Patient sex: M
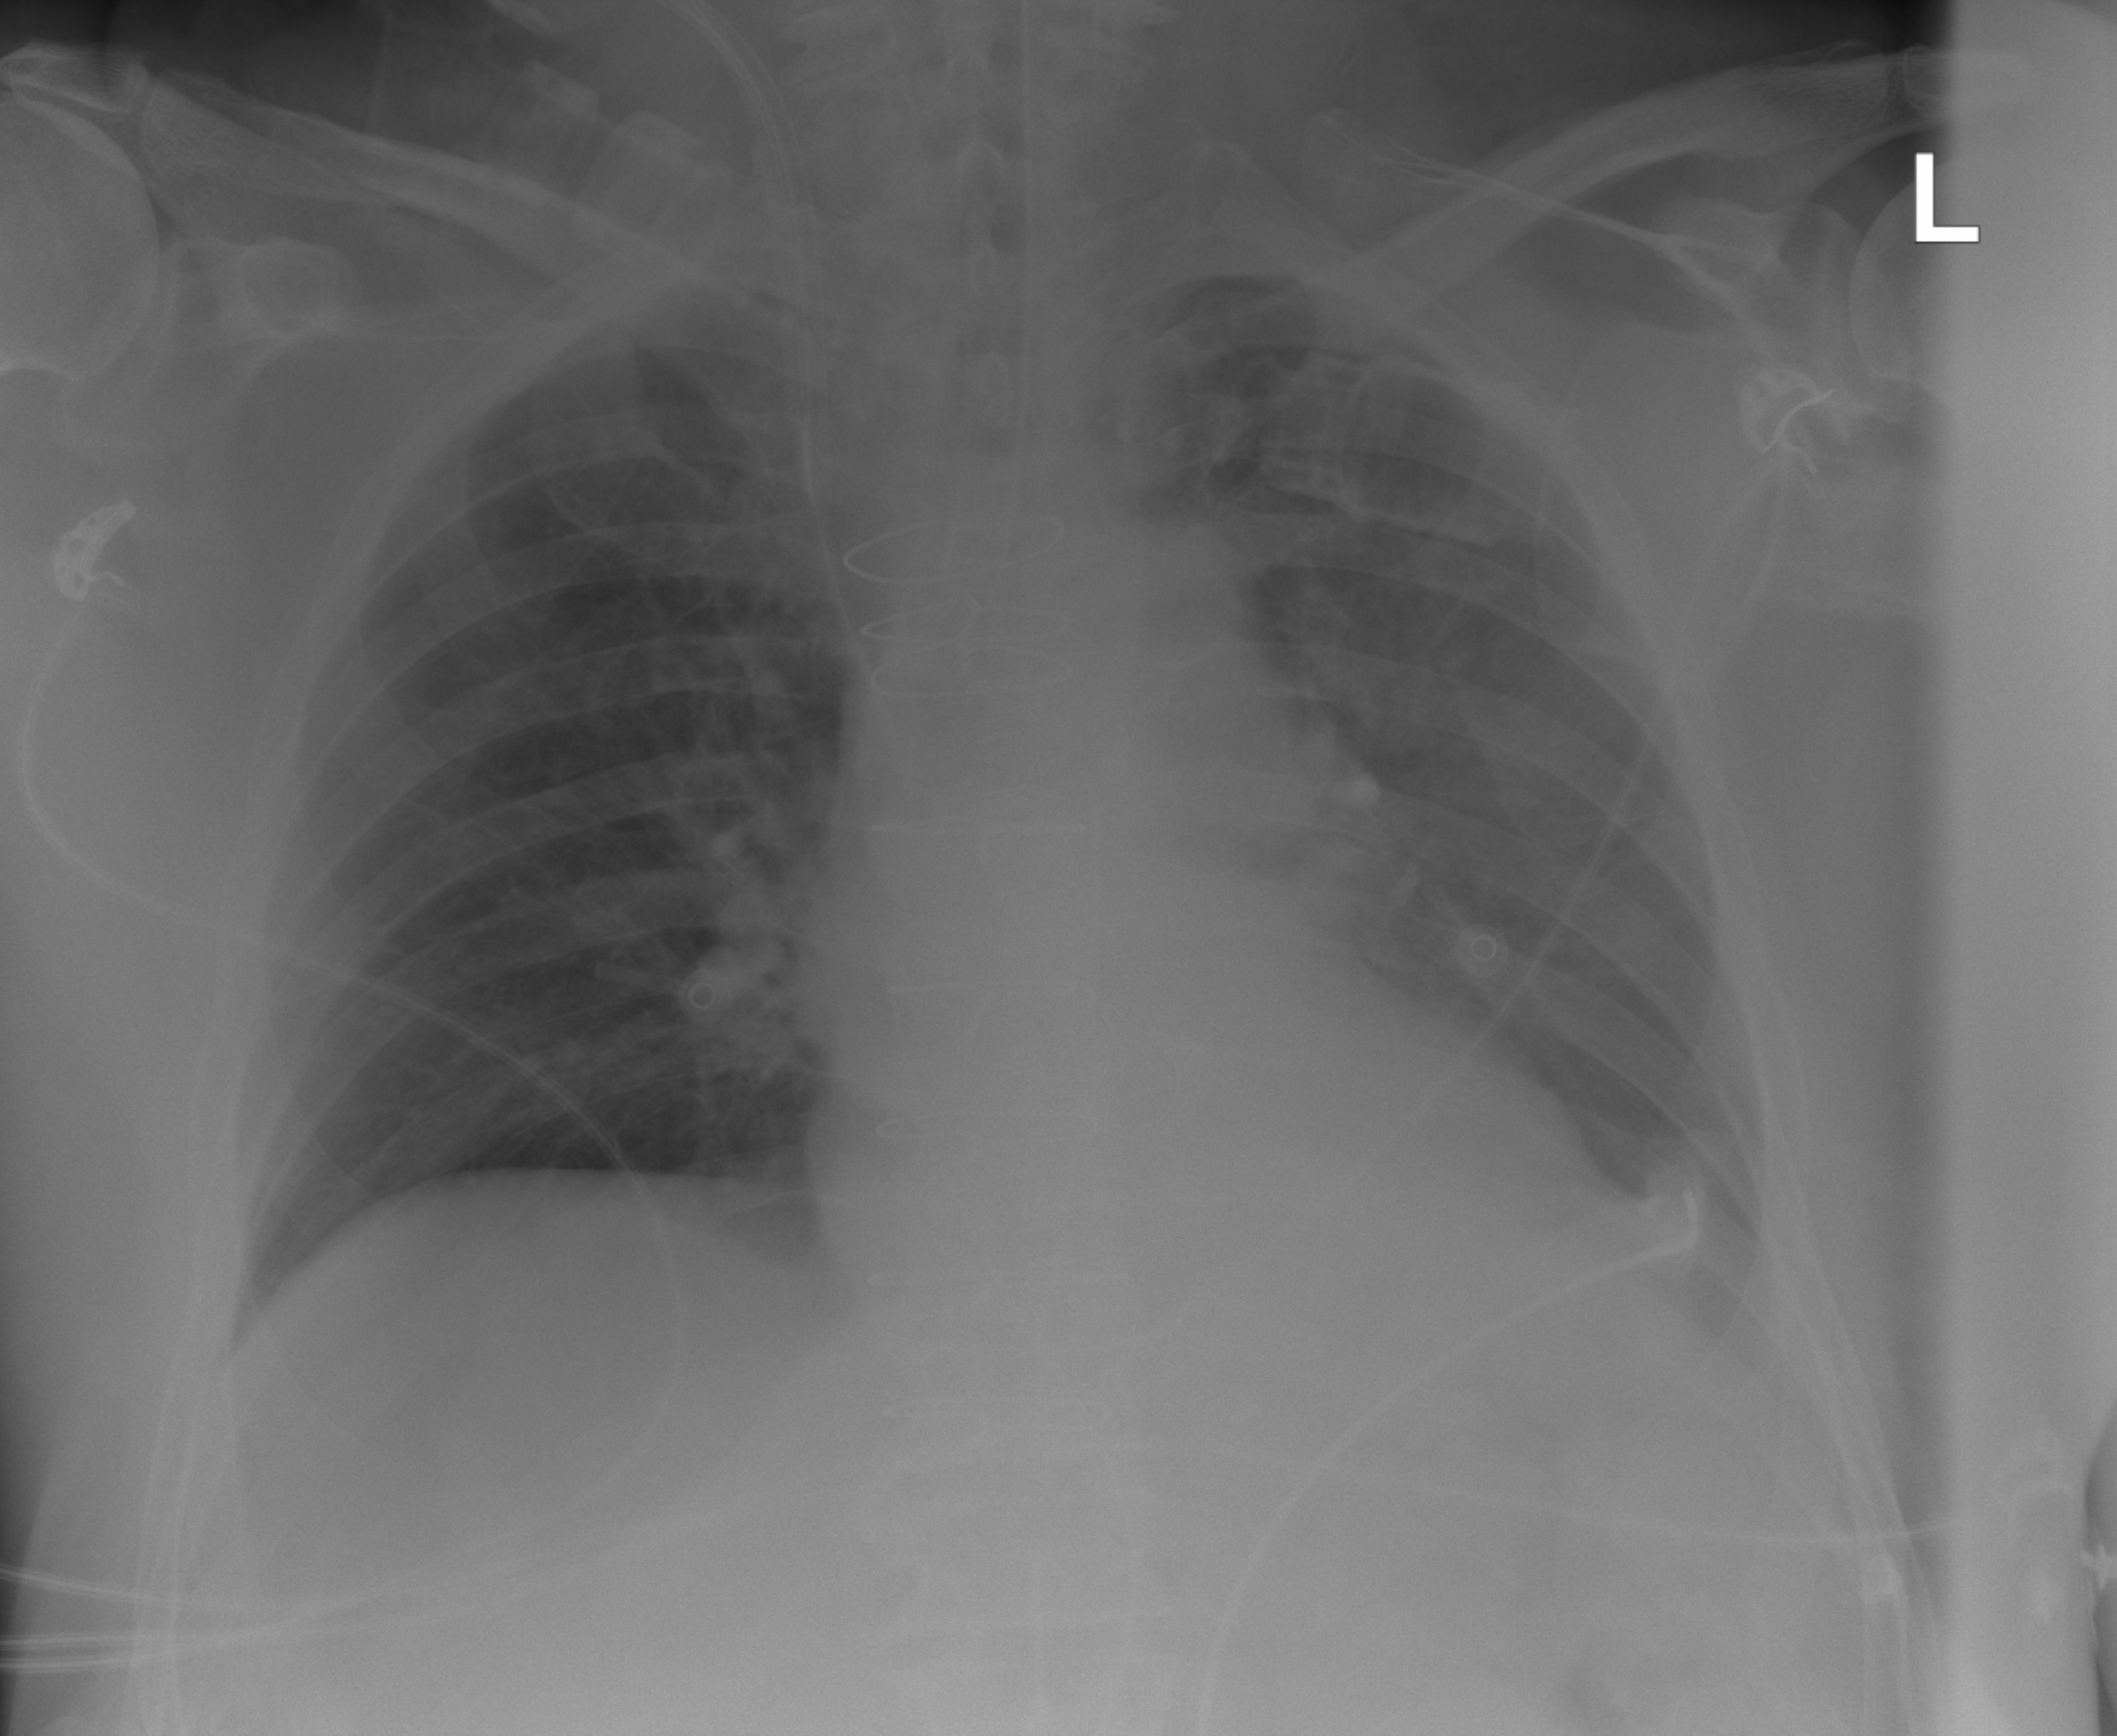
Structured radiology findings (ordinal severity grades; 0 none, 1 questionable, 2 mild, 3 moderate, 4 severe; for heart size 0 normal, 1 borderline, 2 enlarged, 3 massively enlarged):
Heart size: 1
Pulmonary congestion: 0
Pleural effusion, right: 0
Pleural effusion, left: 2
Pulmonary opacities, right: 0
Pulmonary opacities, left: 0
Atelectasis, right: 0
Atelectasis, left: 2